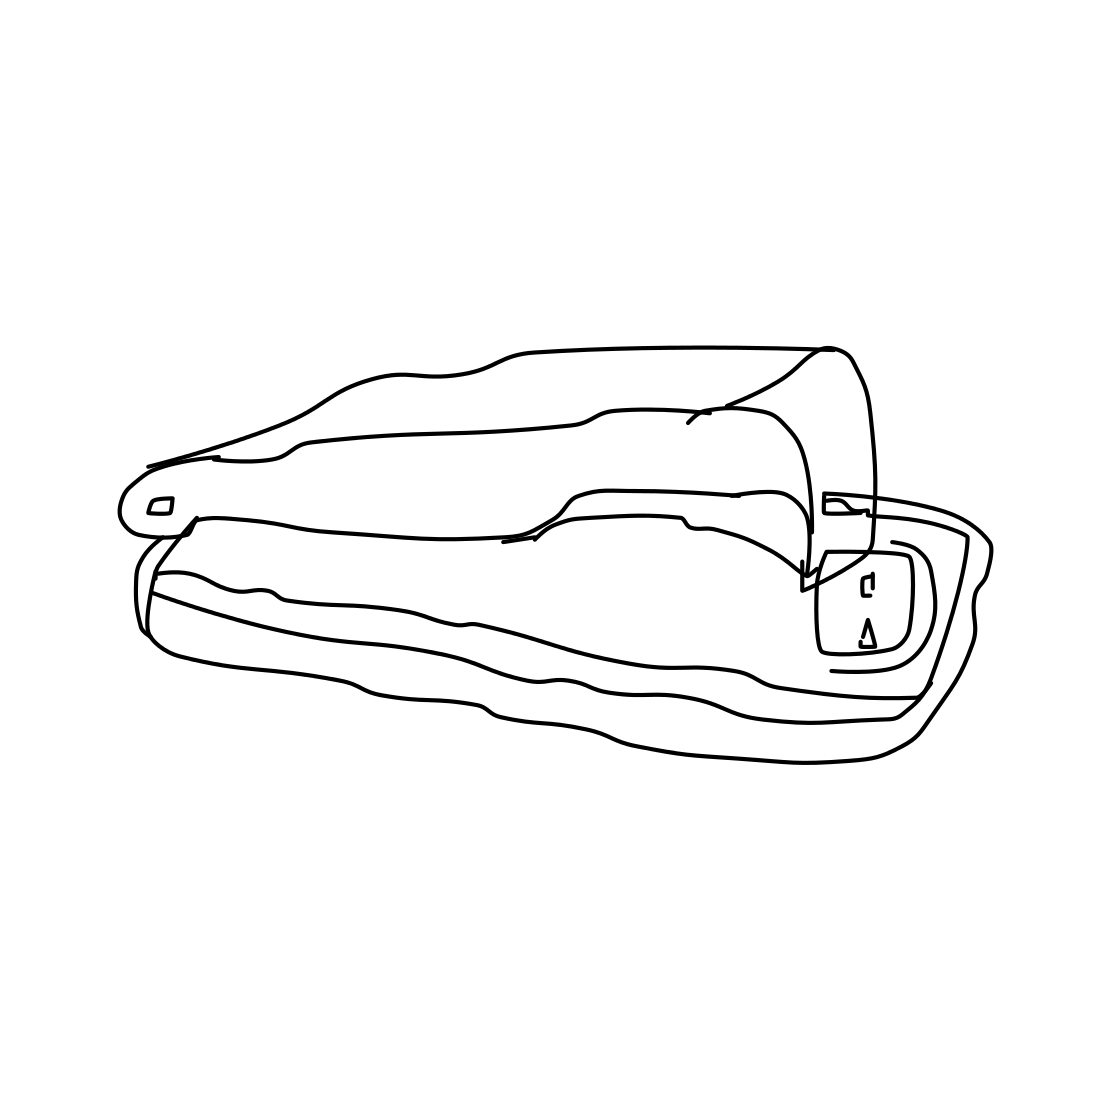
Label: stapler